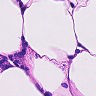
Metastatic tissue present: no